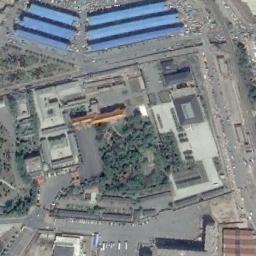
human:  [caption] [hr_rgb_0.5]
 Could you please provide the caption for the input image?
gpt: There are some trees near the palace .

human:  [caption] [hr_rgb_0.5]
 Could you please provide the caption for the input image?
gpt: The gray palace has some buildings of different sizes and a grove of trees and a industrial area is next to the palace .

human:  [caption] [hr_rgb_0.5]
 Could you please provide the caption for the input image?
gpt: One side of the palace is the road and the other side is lush woods .

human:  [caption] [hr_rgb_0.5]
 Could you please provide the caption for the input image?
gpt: The palace is on the open place next to some trees .

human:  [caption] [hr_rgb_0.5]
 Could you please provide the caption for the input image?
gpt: There are some blue buildings and green trees beside the palace .